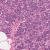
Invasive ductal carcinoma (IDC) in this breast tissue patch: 0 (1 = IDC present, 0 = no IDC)